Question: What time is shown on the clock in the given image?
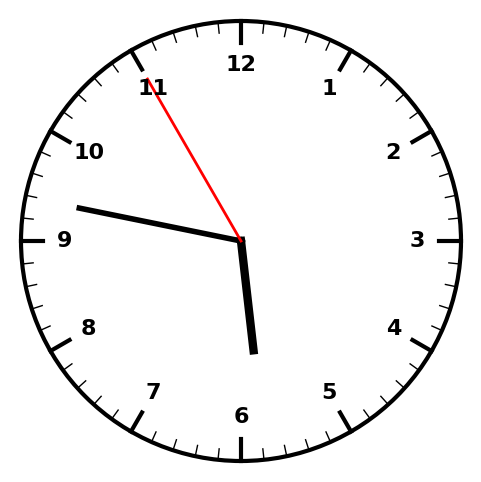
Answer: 05:46:55